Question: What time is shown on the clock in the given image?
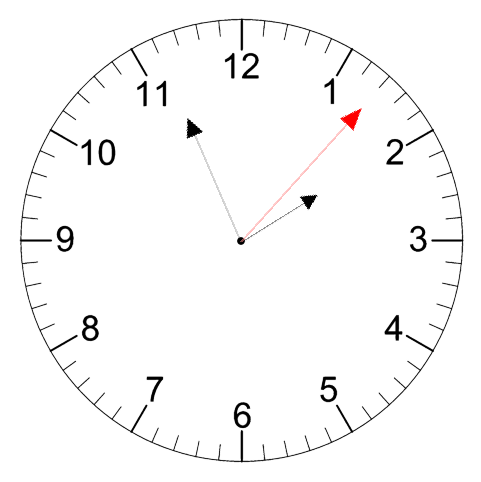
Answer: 01:56:07